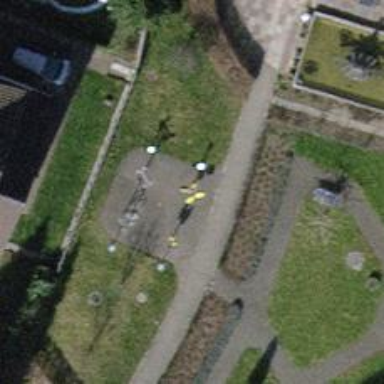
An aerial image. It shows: Fitness station in leisure land area.